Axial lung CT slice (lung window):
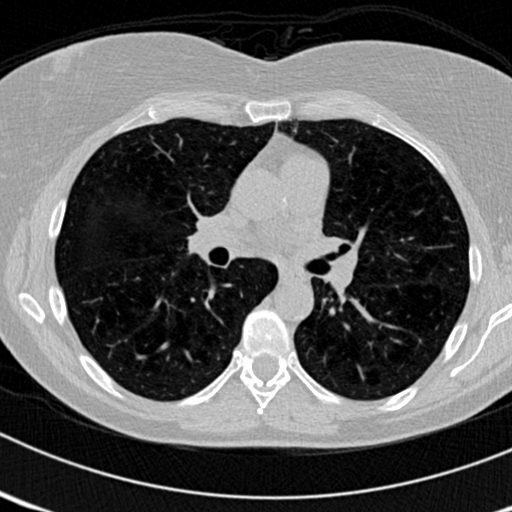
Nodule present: no